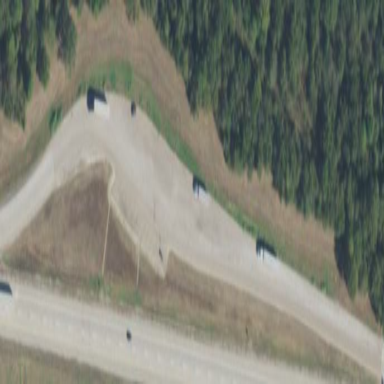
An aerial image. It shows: Rest area on the road.